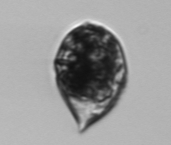
Label: Gyrodinium